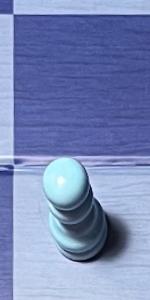
Label: Pawn_White